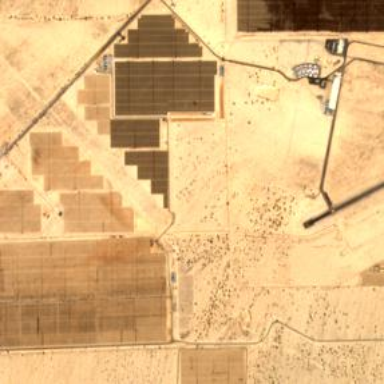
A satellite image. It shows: Solar power plant with photovoltaic technology. The plant generates electricity and is enclosed by fence.